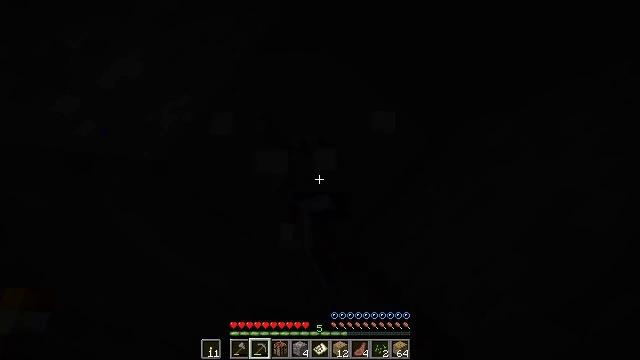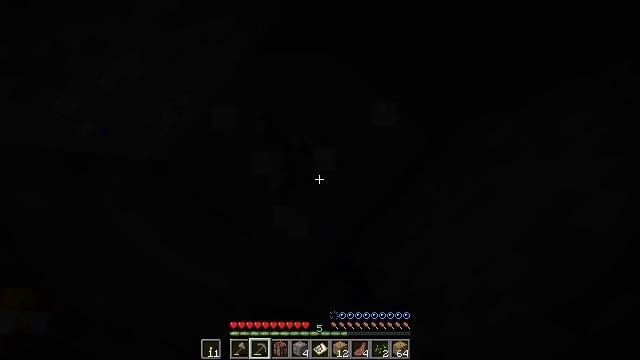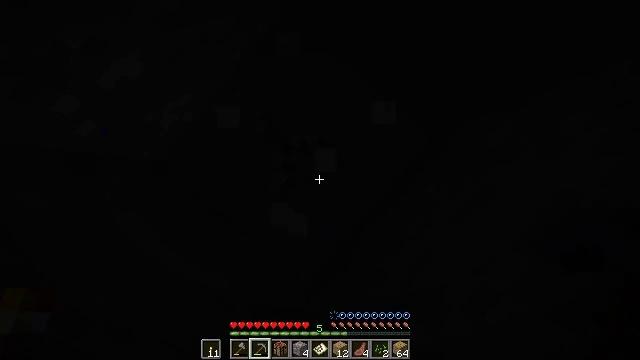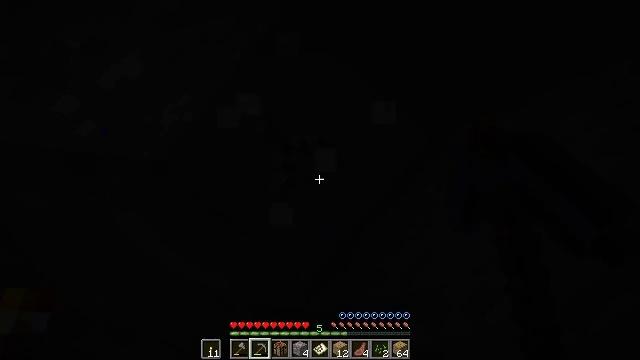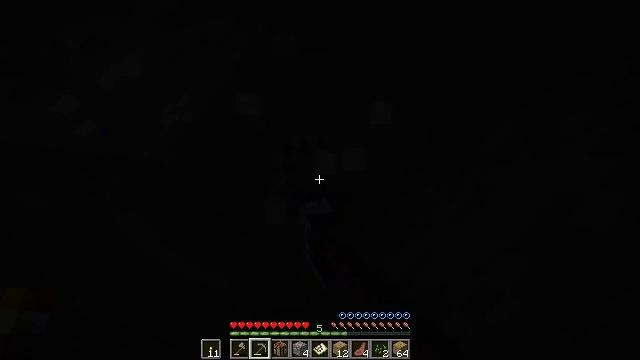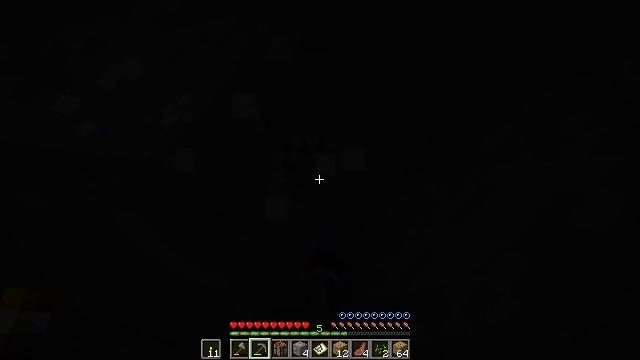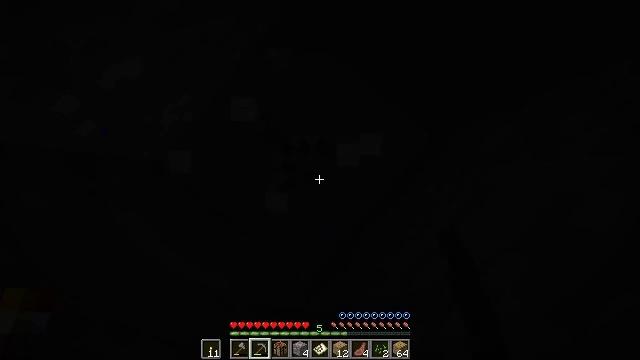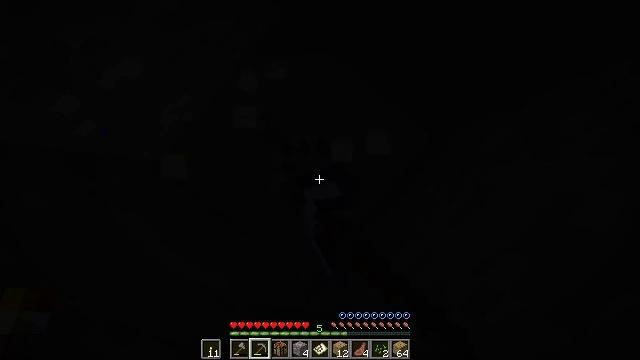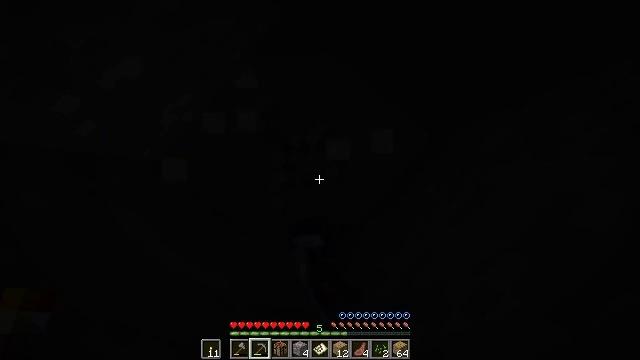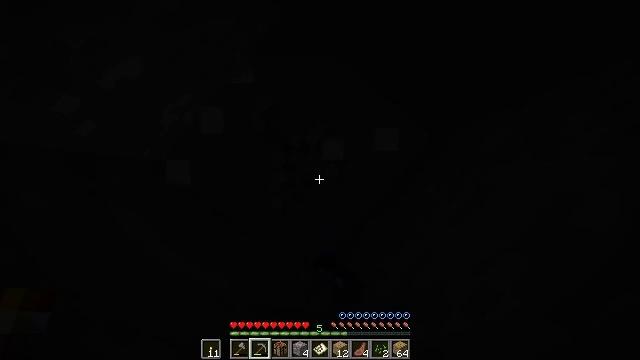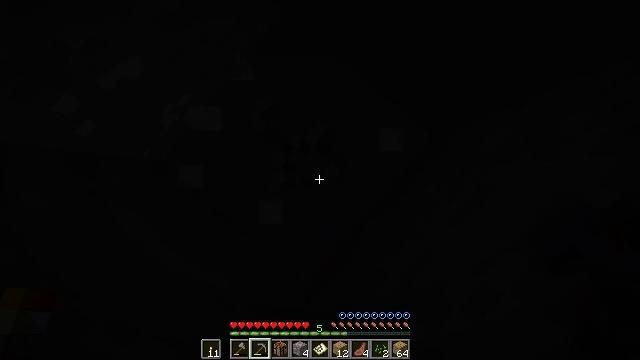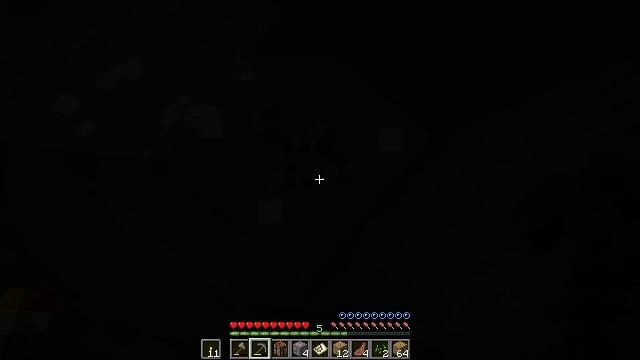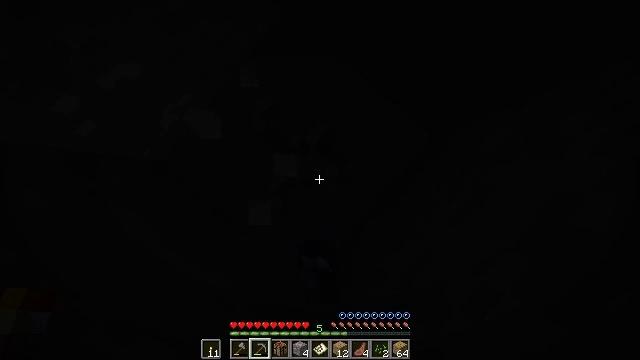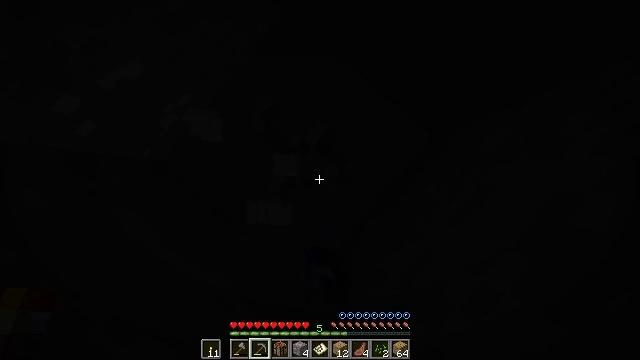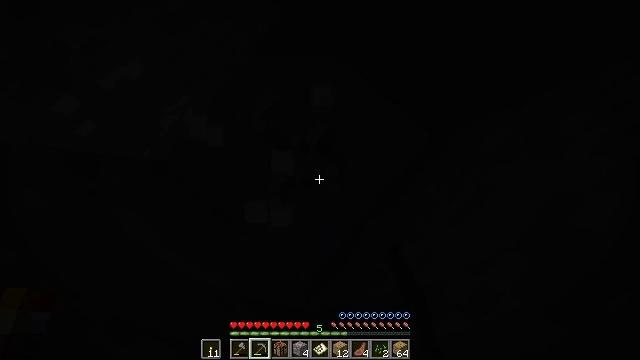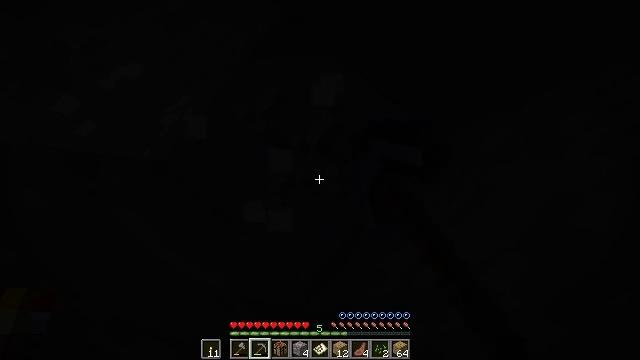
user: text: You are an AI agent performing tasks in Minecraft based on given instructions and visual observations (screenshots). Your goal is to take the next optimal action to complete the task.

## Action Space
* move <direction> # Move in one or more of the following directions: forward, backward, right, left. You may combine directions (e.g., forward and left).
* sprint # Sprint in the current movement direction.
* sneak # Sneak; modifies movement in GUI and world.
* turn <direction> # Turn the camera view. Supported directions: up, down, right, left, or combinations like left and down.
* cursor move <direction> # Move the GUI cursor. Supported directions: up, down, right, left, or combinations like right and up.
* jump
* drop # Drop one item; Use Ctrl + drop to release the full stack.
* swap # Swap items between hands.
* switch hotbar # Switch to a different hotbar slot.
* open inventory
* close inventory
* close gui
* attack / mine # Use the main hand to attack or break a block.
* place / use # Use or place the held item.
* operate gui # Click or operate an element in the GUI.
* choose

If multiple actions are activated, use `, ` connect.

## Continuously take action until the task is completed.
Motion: motion action
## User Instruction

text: Dig up some sand.
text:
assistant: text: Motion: attack / mine
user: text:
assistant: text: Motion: attack / mine
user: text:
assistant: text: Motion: attack / mine
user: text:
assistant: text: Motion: attack / mine
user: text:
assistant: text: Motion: attack / mine
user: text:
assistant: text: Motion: attack / mine
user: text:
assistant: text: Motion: attack / mine
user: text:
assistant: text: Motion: attack / mine
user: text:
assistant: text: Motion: attack / mine
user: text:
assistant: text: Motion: attack / mine
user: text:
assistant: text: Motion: attack / mine
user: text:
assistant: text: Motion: attack / mine
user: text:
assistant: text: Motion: attack / mine
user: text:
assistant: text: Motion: attack / mine
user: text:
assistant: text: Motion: attack / mine
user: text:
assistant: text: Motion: attack / mine
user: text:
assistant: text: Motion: attack / mine
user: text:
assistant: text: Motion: attack / mine
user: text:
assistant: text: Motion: attack / mine
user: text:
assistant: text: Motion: attack / mine
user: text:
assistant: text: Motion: attack / mine
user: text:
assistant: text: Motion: attack / mine
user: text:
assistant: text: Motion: attack / mine
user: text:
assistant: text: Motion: attack / mine
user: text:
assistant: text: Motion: attack / mine
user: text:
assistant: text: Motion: attack / mine
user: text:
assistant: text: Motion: attack / mine
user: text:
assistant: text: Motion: attack / mine
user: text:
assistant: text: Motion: attack / mine
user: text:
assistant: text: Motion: attack / mine